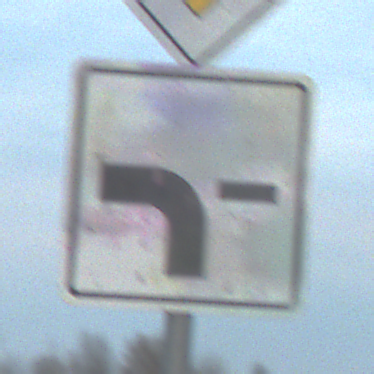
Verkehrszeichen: VerlaufVorfahrtsstrasse6
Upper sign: Vorfahrtsstrasse
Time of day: SunriseSunset
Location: Outdoor (RoadRail)
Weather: PartlyCloudy
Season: NotSpecified
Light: Natural